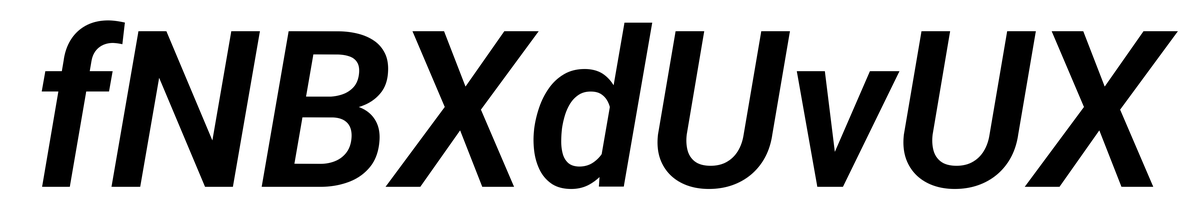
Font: Roboto-Italic_SemiBold_Italic